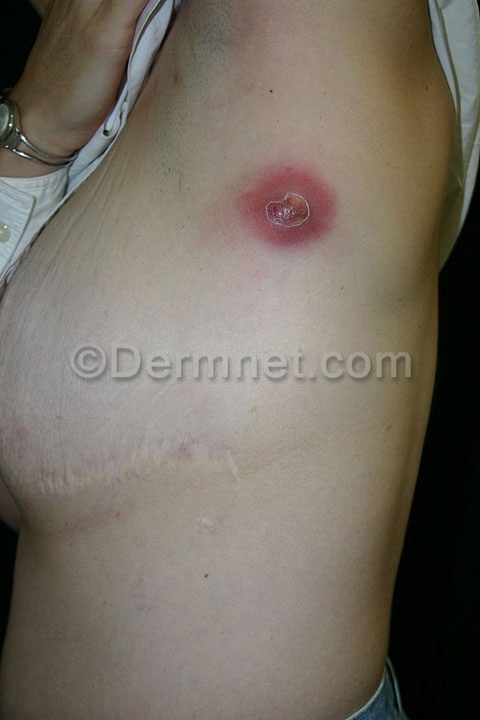
Disease: Cellulitis Impetigo and other Bacterial Infections